Question: I've got a set of points that represent a form like this:

As drawn on the picture, I would like to be able to detect the points that are bounding the "H" shape. Is there an algorithm to solve this problem?
I know there is a Graham scan that I could use, but the Graham scan will only take the points outside the cloud of points.
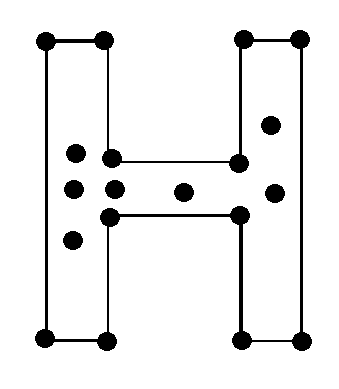
Answer: There is <URL>, you may try to build alpha shape, then correct it to rectilinear figure.